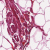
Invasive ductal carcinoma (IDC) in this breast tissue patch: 0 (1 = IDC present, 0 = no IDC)